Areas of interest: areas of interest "Financial and Insurance Institution"
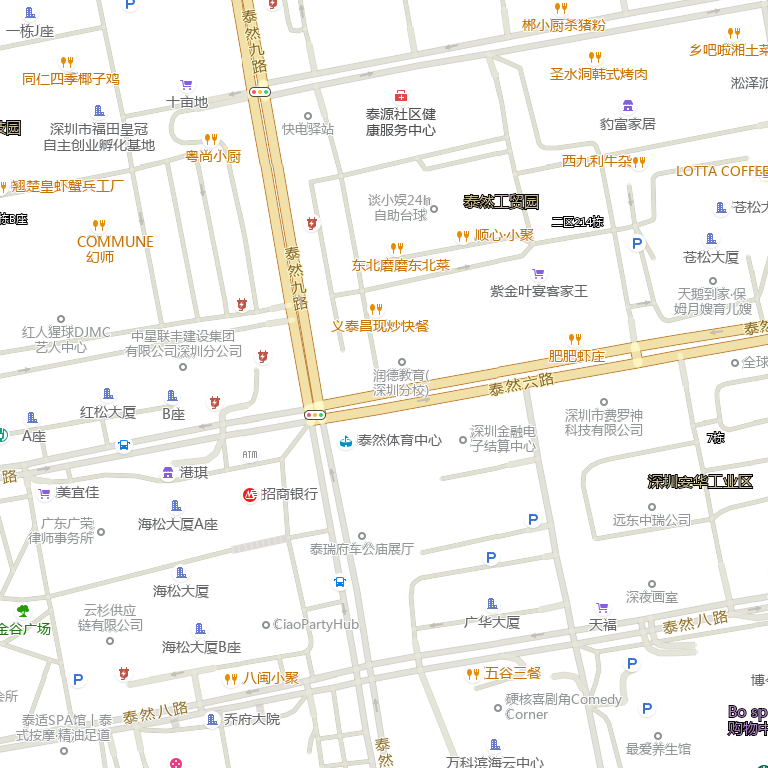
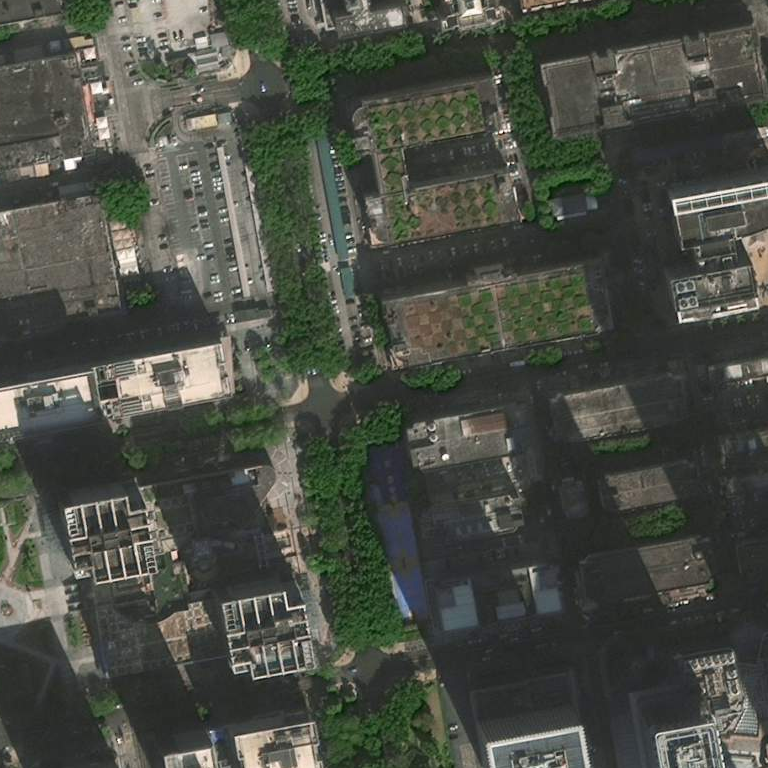